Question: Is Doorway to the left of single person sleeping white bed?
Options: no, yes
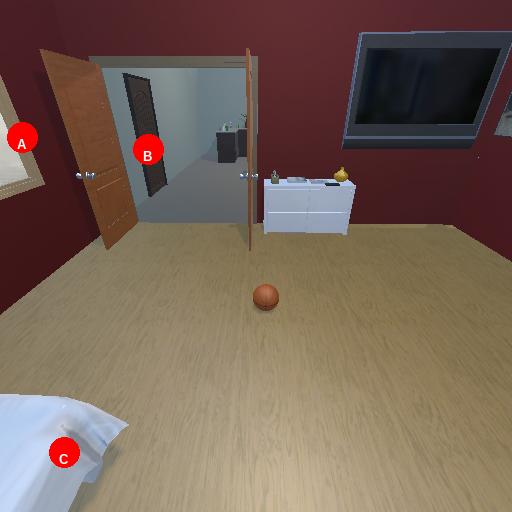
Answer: no